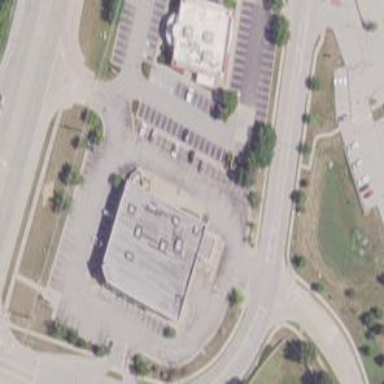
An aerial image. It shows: Pharmacy providing healthcare services.